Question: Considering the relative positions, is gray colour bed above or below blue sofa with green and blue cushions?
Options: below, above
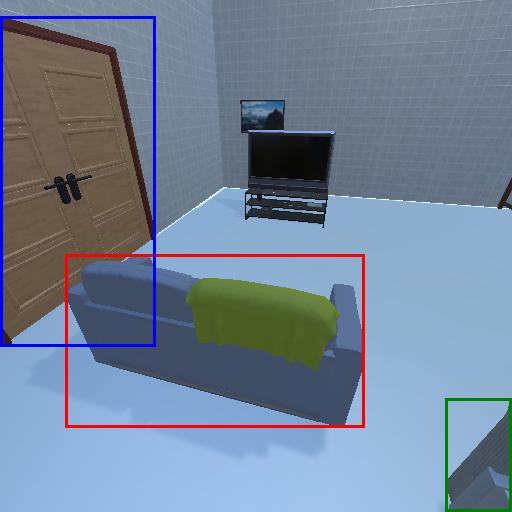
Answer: below